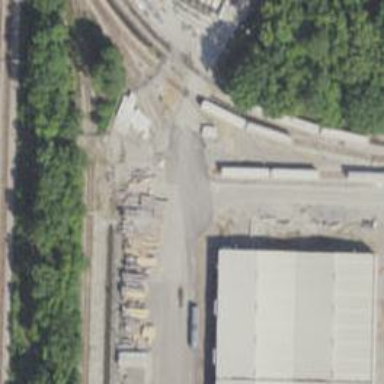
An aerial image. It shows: Rail spur service.